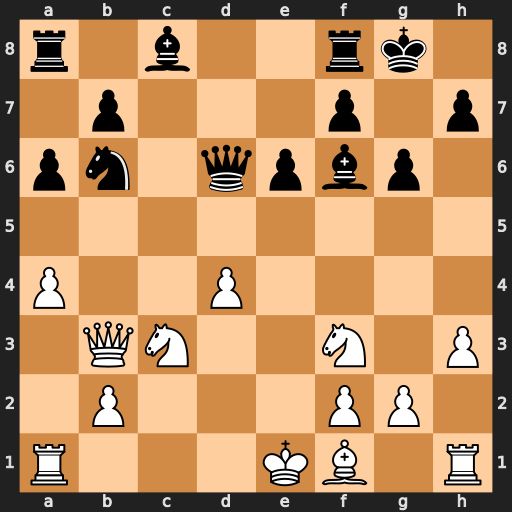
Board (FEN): r1b2rk1/1p3p1p/pn1qpbp1/8/P2P4/1QN2N1P/1P3PP1/R3KB1R
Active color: w
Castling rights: KQ
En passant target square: -
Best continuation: Ne4 Qd8 Nxf6+